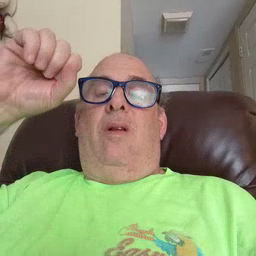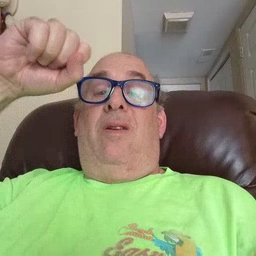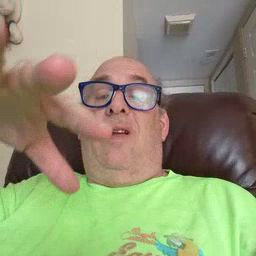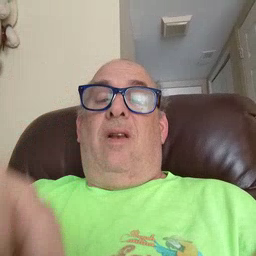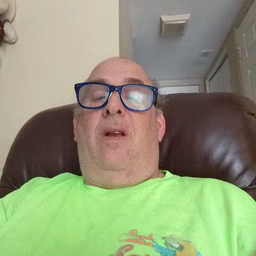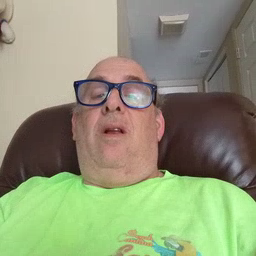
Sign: sun